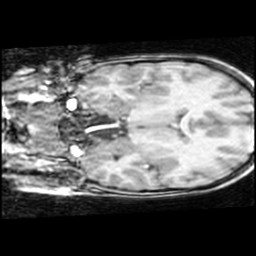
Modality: T1w
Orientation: coronal
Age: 11
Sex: female
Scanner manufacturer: ge
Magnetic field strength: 1.5 T
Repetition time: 0.03333 s
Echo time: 0.008 s